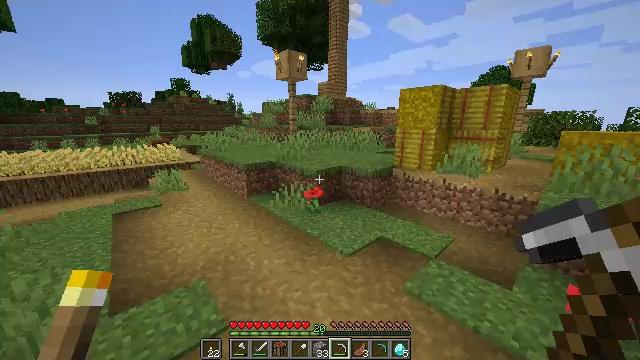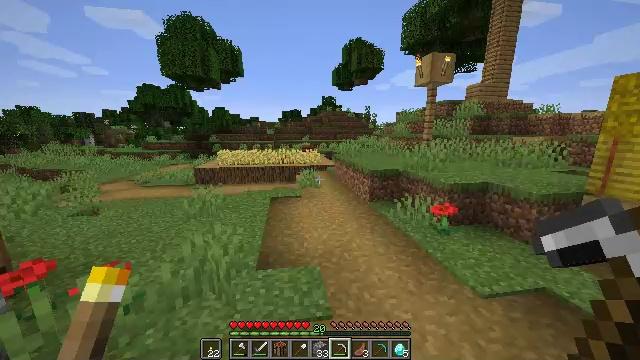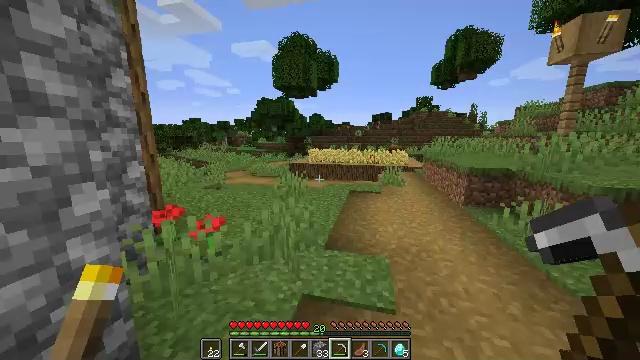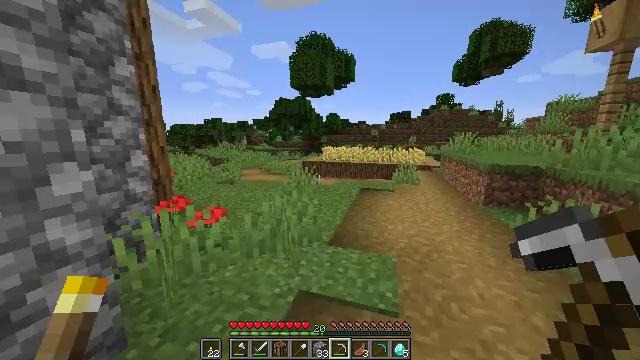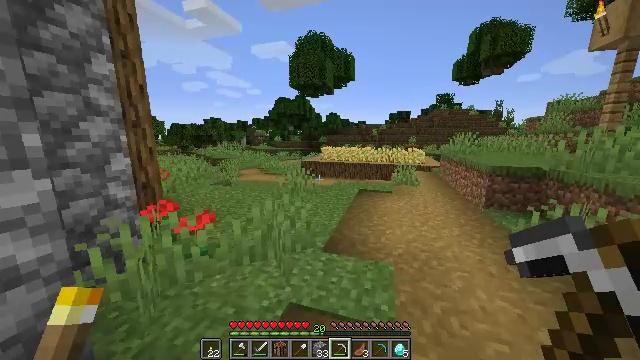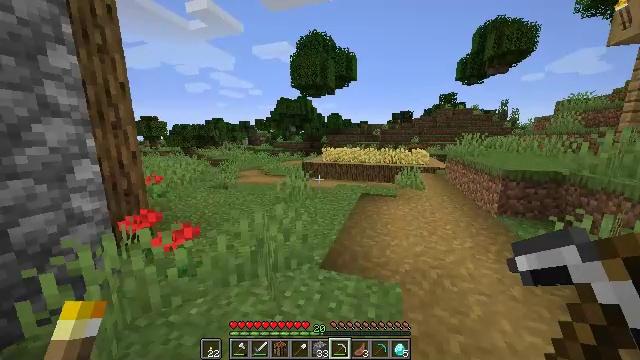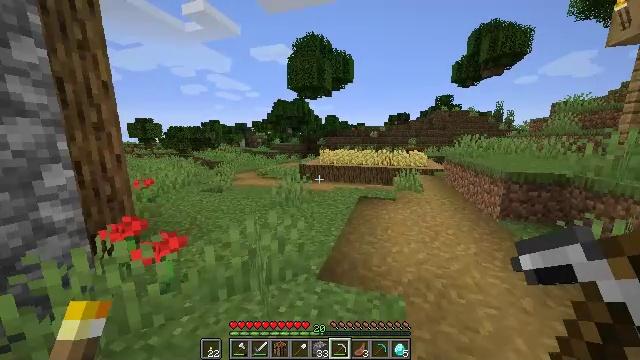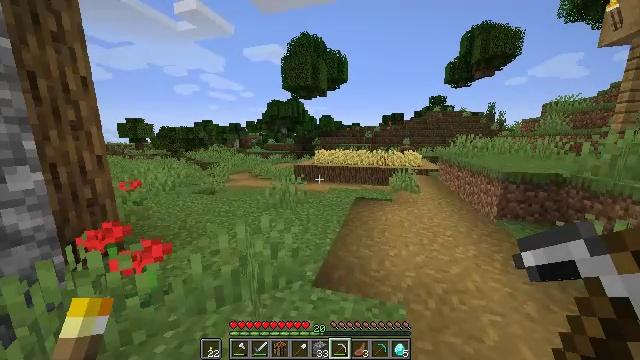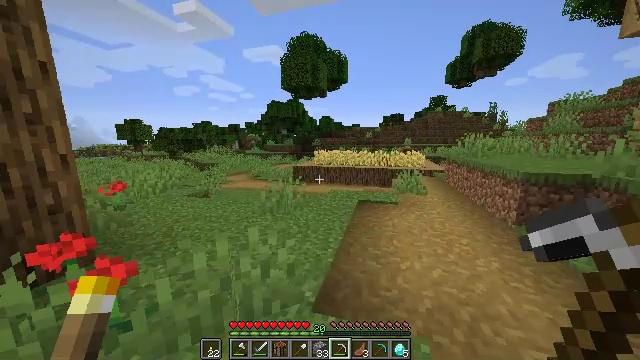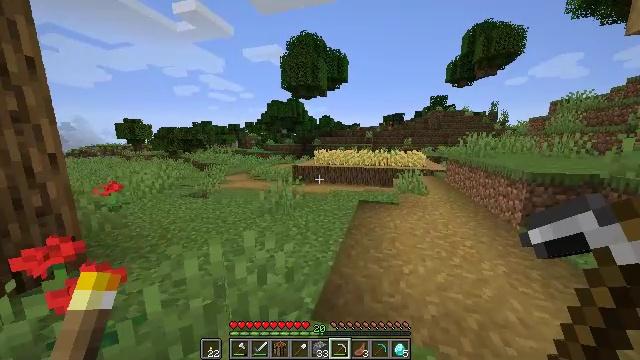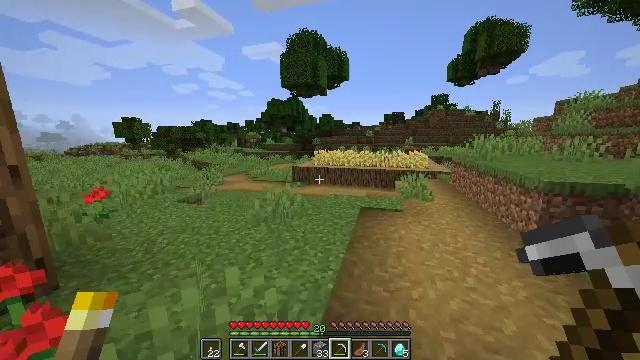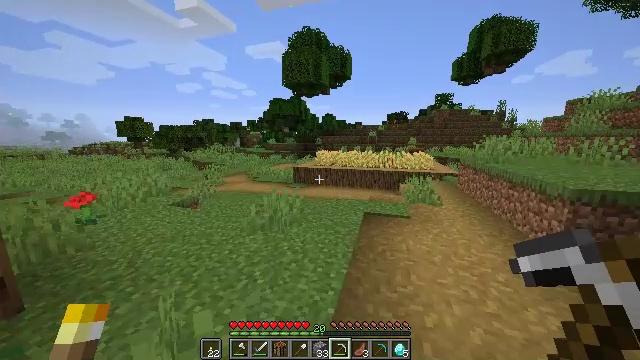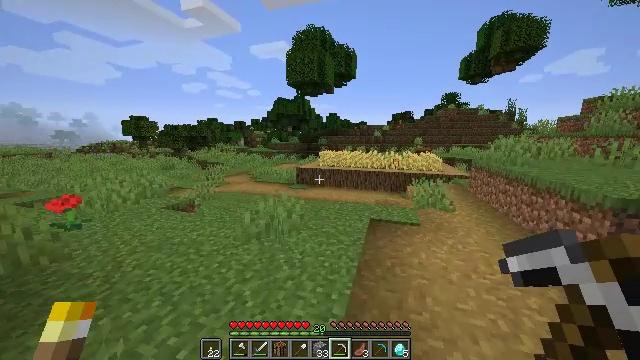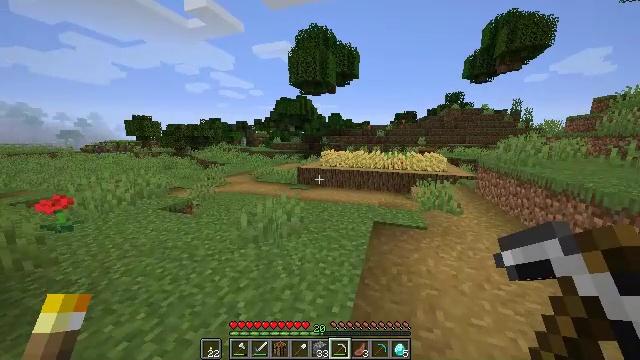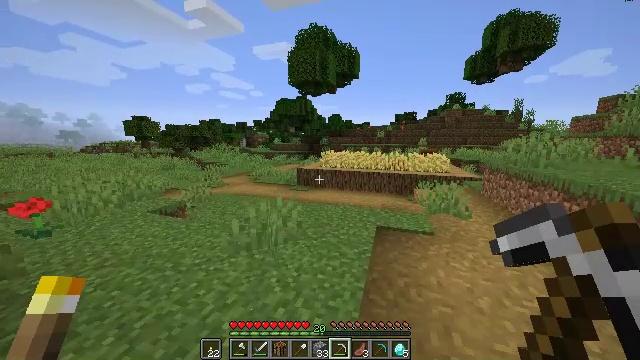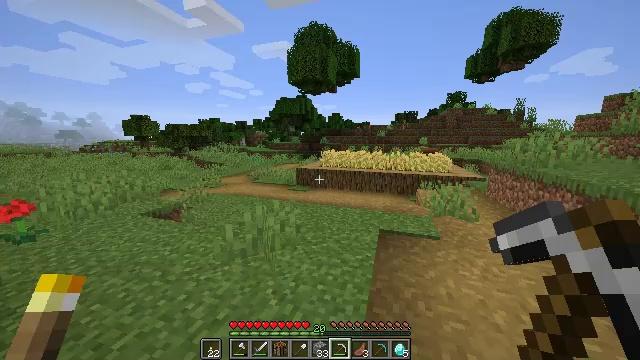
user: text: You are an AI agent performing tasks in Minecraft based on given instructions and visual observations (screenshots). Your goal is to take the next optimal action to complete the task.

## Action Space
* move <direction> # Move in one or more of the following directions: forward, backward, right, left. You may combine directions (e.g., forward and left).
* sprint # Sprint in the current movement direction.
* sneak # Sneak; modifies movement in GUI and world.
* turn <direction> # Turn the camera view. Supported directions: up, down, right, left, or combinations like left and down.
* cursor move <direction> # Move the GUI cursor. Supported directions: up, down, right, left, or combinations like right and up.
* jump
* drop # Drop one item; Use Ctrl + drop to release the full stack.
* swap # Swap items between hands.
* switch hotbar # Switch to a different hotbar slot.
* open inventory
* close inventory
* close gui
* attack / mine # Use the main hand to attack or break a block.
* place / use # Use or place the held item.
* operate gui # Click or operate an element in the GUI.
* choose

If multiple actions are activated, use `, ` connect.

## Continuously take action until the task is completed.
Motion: motion action
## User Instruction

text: Gather the blast furnace into your inventory.
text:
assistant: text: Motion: move forward, sprint, turn left and up
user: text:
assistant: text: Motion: move forward, sprint, turn left and up
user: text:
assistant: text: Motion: move forward, sprint, turn left
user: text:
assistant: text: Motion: move forward, sprint
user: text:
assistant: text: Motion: move forward, sprint
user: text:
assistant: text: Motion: move forward, sprint
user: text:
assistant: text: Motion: move forward, sprint, turn right
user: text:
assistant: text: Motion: move forward, sprint
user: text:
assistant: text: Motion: move forward, sprint
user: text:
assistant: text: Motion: move forward, sprint
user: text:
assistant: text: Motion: move forward, sprint
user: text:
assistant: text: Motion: move forward, sprint, turn left
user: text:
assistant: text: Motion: move forward, sprint
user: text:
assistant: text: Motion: move forward, sprint
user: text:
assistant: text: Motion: move forward, sprint
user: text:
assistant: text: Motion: move forward, sprint
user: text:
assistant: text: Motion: move forward, sprint
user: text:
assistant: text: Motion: move forward, sprint
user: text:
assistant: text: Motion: move forward, sprint
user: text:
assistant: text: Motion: move forward, sprint, turn left
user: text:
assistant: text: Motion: move forward, sprint, turn left
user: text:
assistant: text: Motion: move forward, sprint, turn left
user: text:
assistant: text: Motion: move forward, sprint
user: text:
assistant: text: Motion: move forward, sprint
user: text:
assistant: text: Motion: move forward, sprint
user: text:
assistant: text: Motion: move forward, sprint, turn right
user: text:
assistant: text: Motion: move forward, sprint, turn right and down
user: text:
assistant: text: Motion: move forward, sprint, turn right
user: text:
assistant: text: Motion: move forward, sprint, turn right
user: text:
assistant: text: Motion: move forward, sprint